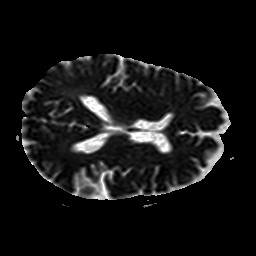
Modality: ADC
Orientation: axial
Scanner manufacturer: philips
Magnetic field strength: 1.5 T
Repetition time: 3.154 s
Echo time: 0.06396 s